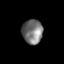
Tissue: lung
Cell type: Epithelial cells
Senescence score: 0.1552
Nuclear area (px): 495
Mean DAPI intensity: 117.067